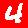
Digit: 4